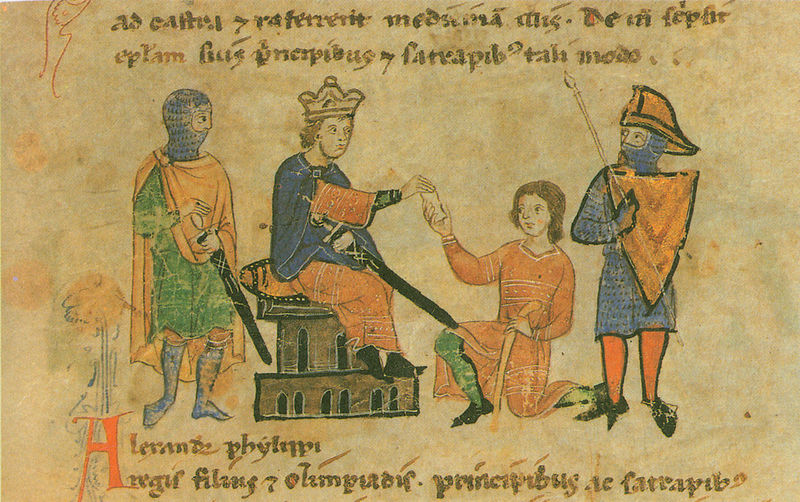
Titel: Alexanderroman
Institution: Leipzig, Stadtbibliothek
Schlagwörter: mann, bunt, männer, krone, schrift, kissen, könig, lanze, thron, junge, schild, zettel, schwert, knien, ritter, rüstung, kniend, übergabe, gabe, latein, buchmalerei, kettenhemd, ritte, a, kronme